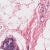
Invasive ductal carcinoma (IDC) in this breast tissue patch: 0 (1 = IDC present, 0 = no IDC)